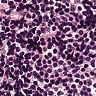
Metastatic tissue present: no